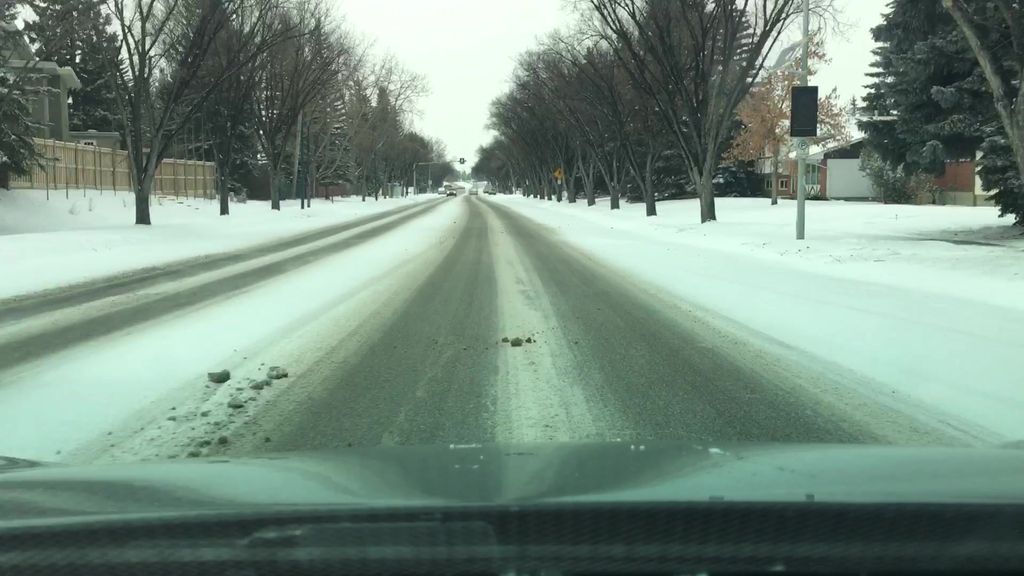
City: calgary